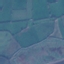
Label: Pasture